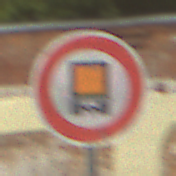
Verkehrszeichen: VerbotKennzeichnungspflichtigeKraftfahrzeugeGefaehrlicheGueter
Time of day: Midday
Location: Outdoor (Suburban)
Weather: PartlyCloudy
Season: NotSpecified
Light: Natural